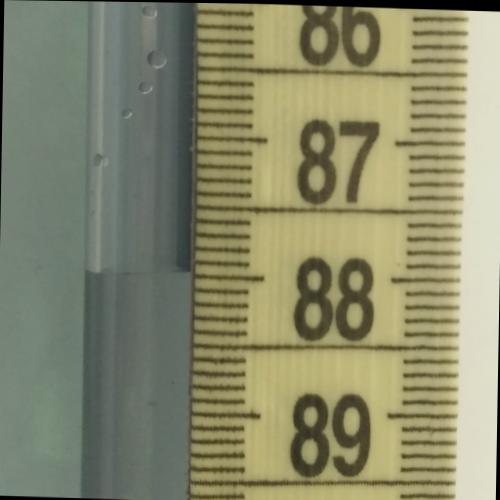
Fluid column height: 88.0 cm